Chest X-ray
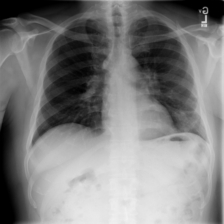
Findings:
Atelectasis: negative
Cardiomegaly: negative
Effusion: negative
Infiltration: positive
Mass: negative
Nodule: negative
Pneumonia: negative
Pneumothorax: negative
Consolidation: negative
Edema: negative
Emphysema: negative
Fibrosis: negative
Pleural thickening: negative
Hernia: negative